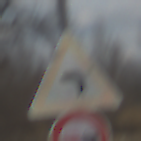
Verkehrszeichen: KurveLinks
Zusatzzeichen unten: Ueberholverbot
Umgebung: Outdoor, Nature
Tageszeit: MorningAfternoon
Wetter: PartlyCloudy
Licht: Natural
Jahreszeit: Autumn
Kontrast: LowContrast